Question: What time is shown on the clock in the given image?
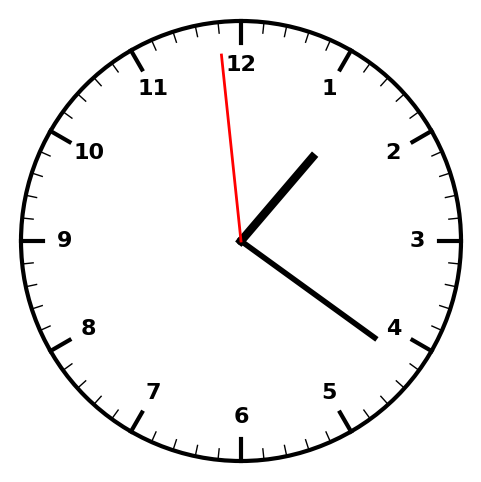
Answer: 01:20:59